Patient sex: M
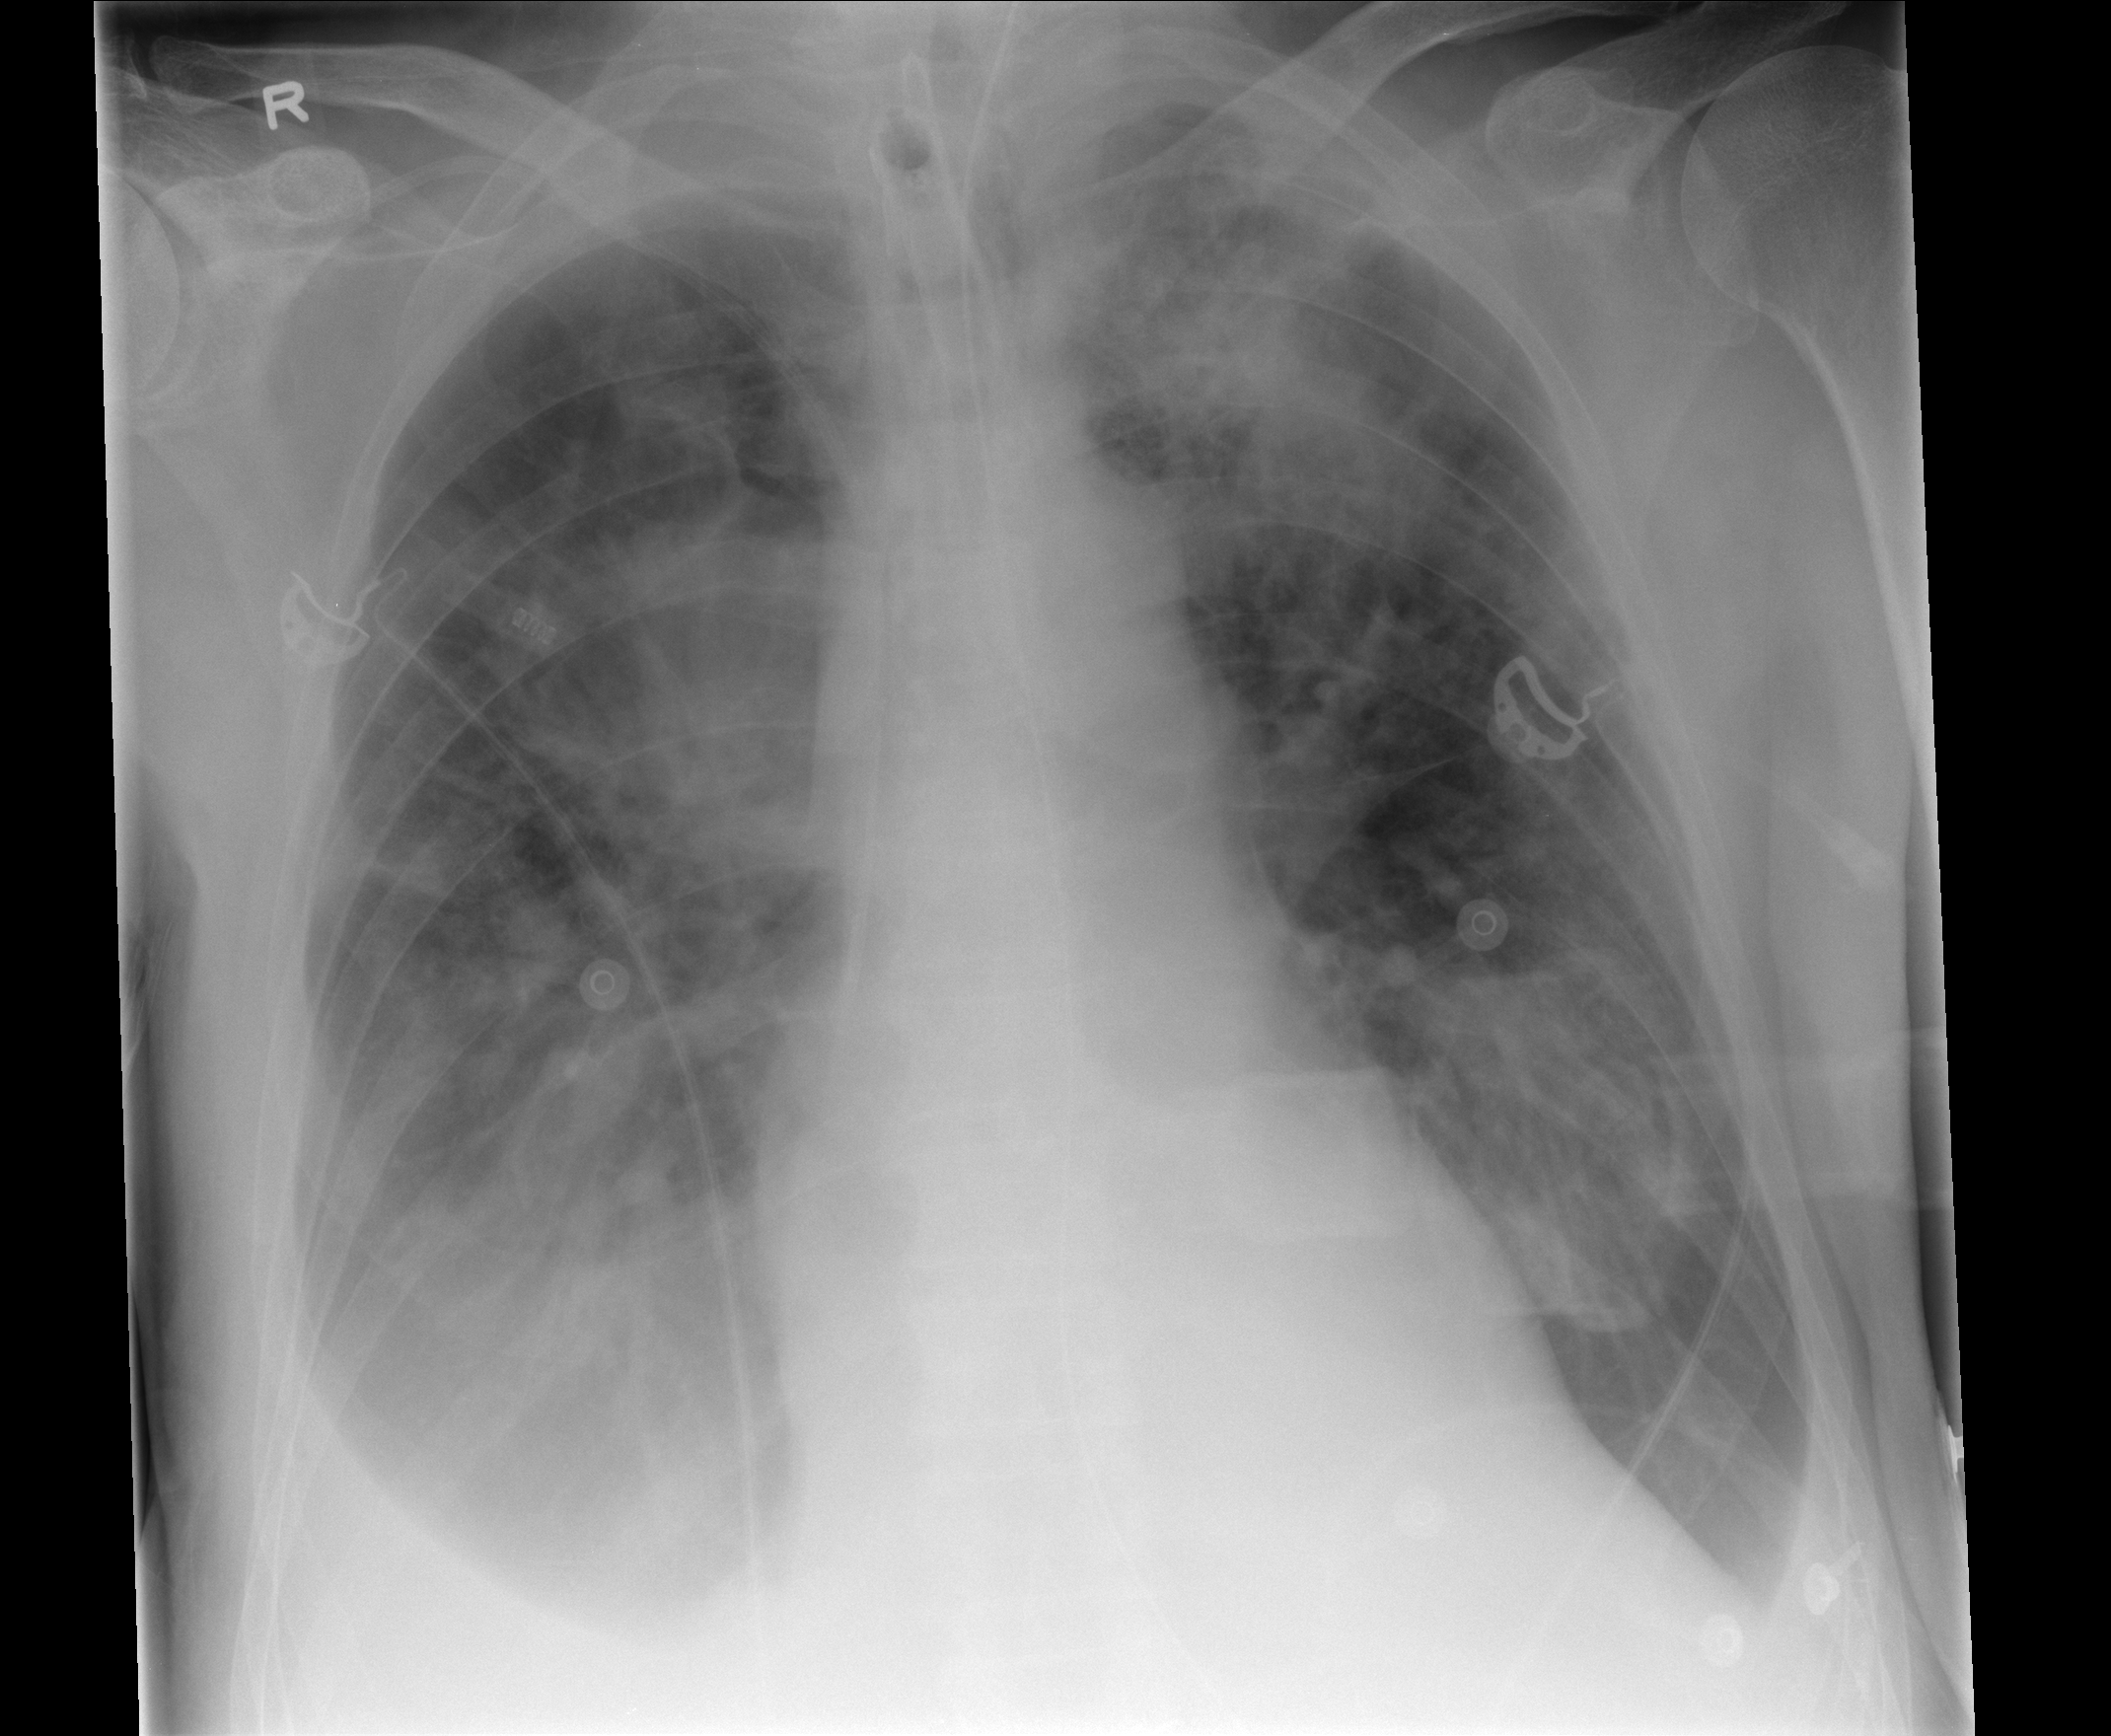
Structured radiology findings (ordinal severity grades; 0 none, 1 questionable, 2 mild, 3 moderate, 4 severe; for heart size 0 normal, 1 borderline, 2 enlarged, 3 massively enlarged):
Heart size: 2
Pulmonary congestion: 3
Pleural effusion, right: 3
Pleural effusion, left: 1
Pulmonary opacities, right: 3
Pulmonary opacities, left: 3
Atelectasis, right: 3
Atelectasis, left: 2